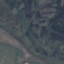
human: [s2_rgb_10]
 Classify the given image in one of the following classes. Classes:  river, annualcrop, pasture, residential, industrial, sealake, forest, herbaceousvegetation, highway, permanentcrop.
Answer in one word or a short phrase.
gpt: HerbaceousVegetation